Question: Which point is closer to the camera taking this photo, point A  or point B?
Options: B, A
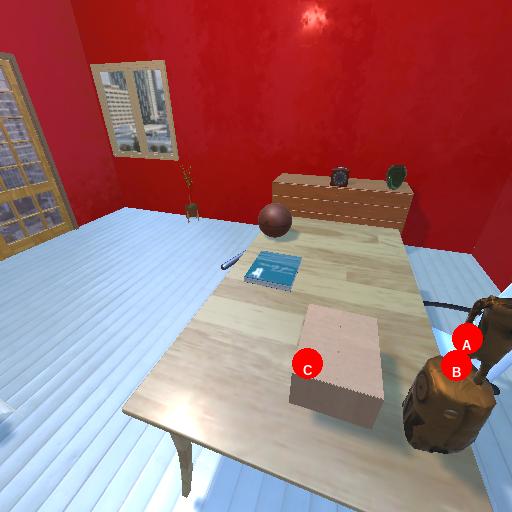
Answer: B